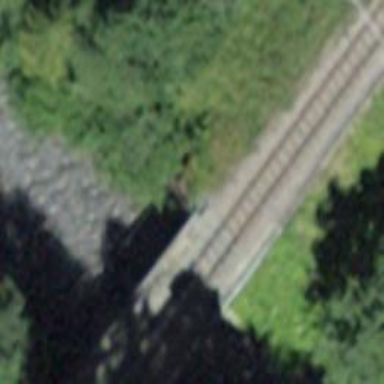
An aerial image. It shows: Narrow-gauge railway bridge with electrified contact lines over single track.